Question: I have a tableview with a custom cell, where inside it I have a textview.
For this cell I determinate its hight with the size of text and it's ok.
I work in autolayout, so for my cell I use two constraints to expand the textview for all space cell in this way

I can say that it work fine and my textview expand itself for all cell space.
In the view controller I have a control to check when the text (the string) is empty. When it is empty I return 0 for the cell hight.
But in this case when I return 0 and text_view is empty I have a crash but I don't know how to solve.
this is the message
'''
Unable to simultaneously satisfy constraints.
Probably at least one of the constraints in the following list is one you don't want. Try this: (1) look at each constraint and try to figure out which you don't expect; (2) find the code that added the unwanted constraint or constraints and fix it. (Note: If you're seeing NSAutoresizingMaskLayoutConstraints that you don't understand, refer to the documentation for the UIView property translatesAutoresizingMaskIntoConstraints)
(
"<NSLayoutConstraint:0x1704864a0 V:|-(25)-[UITextView:0x15454d960] (Names: '|':UITableViewCellContentView:0x178179680 )>",
"<NSLayoutConstraint:0x1704864f0 V:[UITextView:0x15454d960]-(23)-| (Names: '|':UITableViewCellContentView:0x178179680 )>",
"<NSAutoresizingMaskLayoutConstraint:0x17889a220 h=--& v=--& V:[UITableViewCellContentView:0x178179680(0)]>"
)
Will attempt to recover by breaking constraint
<NSLayoutConstraint:0x1704864f0 V:[UITextView:0x15454d960]-(23)-| (Names: '|':UITableViewCellContentView:0x178179680 )>
Break on objc_exception_throw to catch this in the debugger.
The methods in the UIConstraintBasedLayoutDebugging category on UIView listed in <UIKit/UIView.h> may also be helpful.
'''
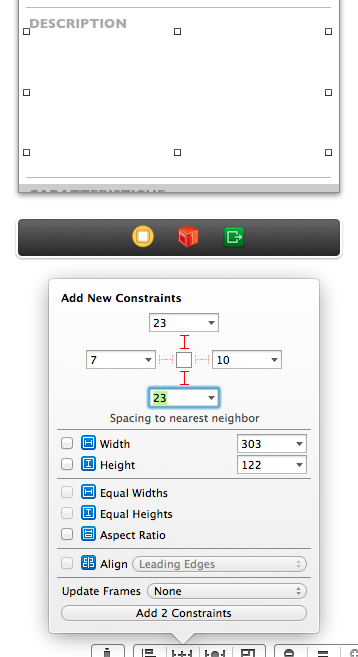
Answer: Set 'TranslatesAutoresizingMaskIntoConstraints' to 'NO' of cell contentView by,
'''
[self.contentView setTranslatesAutoresizingMaskIntoConstraints:NO];
'''